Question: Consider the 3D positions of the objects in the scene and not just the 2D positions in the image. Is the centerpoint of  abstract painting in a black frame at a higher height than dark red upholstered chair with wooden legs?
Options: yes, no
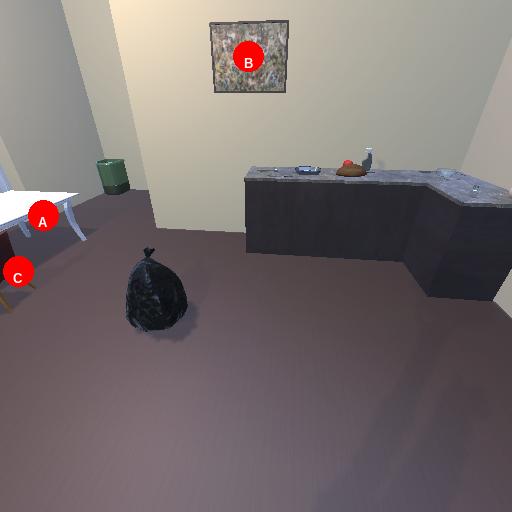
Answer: yes